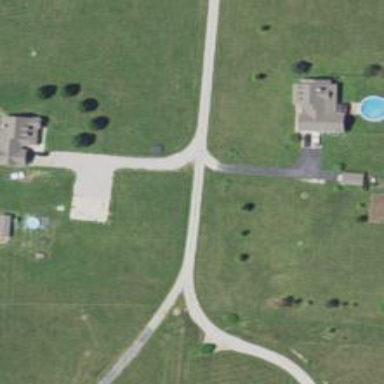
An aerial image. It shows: Driveway.